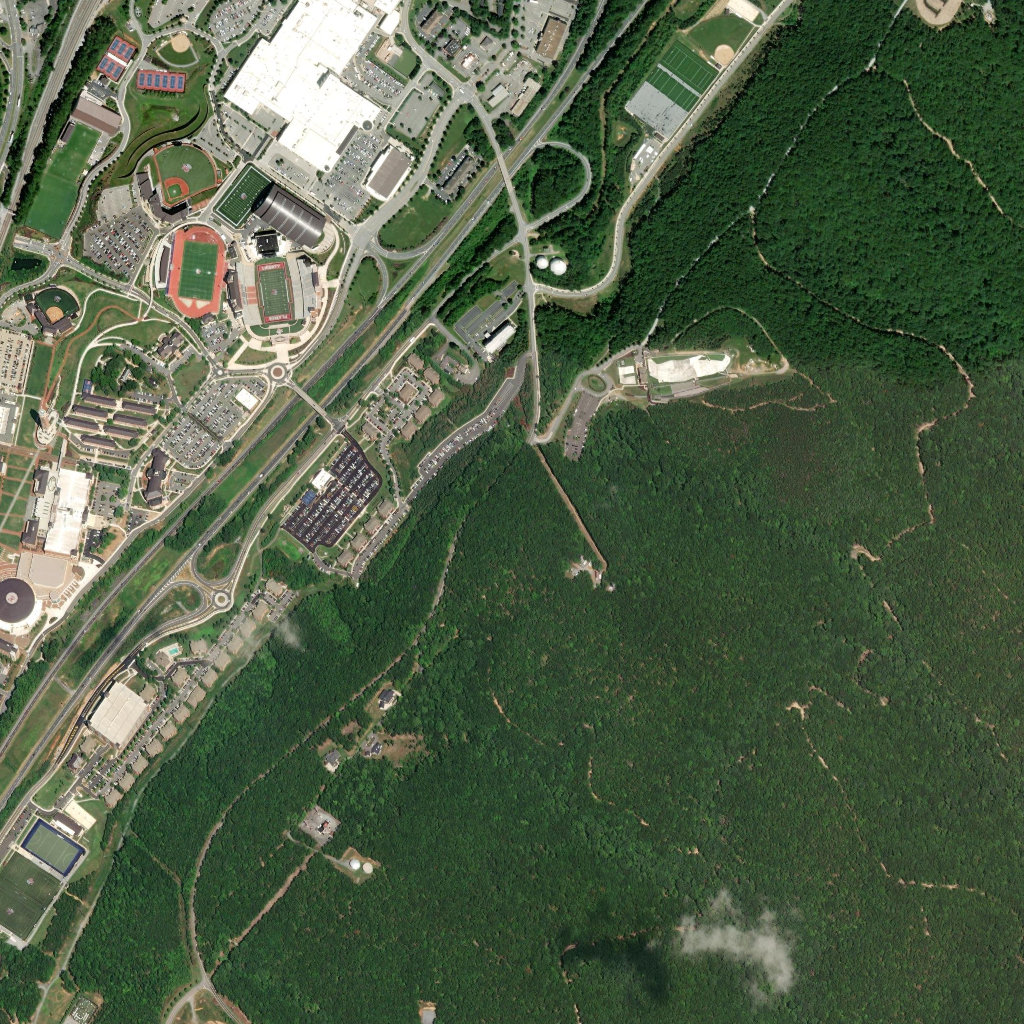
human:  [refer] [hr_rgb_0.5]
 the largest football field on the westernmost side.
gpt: <box>[[17, 23, 21, 29, 0]]</box>